Question: I am practicing in an automatic judge for algorithm in one of the carreer sites and I have the following question.
In one of the puzzles the question is to find the median of 2 sorted arrays and the signature of the method to implement is:
'''
public double findMedianSortedArrays(int A[], int B[])
'''
I written the code and some of the tests failed.
Looking at the results though the failures reported are as follows:
'''
Input Output Expected
[], [1] 1.0 1
[2], [] 2.0 2
'''
It seems I am rusty on the fundamentals.
My question: How can it expect an '1' or '2' and reject '1.0' if the method returns a
'double'?
My snippet of code on the calculation of merge is:
'''
if(array.length %2 == 0){
return (array[middle] + array[middle - 1])/(double)2;
}
else{
return (double)array[middle];
}
'''

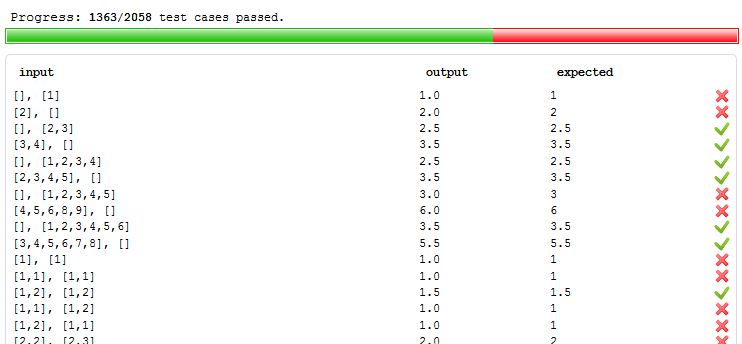
Answer: It's an error in the judge. If I go to <URL>, select 'Java' and fill in the following Java implementation (just filling in one line, the 'return 0;':
'''
public class Solution {
public double findMedianSortedArrays(int A[], int B[]) {
// Start typing your Java solution below
// DO NOT write main() function
return 0;
}
}
'''
the report states 'output: 0.0' for all cases.
The C++ equivalent does not seem to suffer from the same problem. If I fill in this:
'''
class Solution {
public:
double findMedianSortedArrays(int A[], int m, int B[], int n) {
// Start typing your C/C++ solution below
// DO NOT write int main() function
return 0;
}
};
'''
then the report states 'output: 0' for all cases.